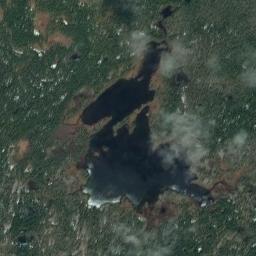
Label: lake